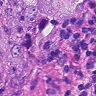
Metastatic tissue present: yes